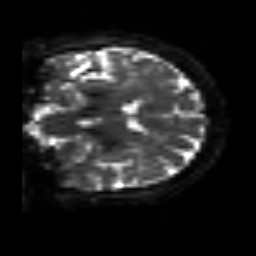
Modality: sbref
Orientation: coronal
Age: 62
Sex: female
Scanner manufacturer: siemens
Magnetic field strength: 3 T
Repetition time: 3.2 s
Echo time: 0.081 s